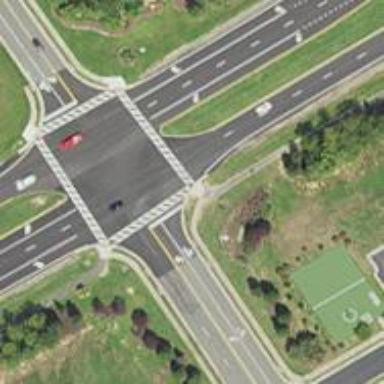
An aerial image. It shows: Marked crossing on the road.